Interaction volume radius: 10 \u00c5
Interaction volume height: 45 \u00c5
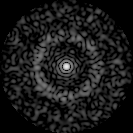
Disorder parameter: 0.84